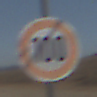
Verkehrszeichen: Geschwindigkeit100
Umgebung: Outdoor, RoadRail
Tageszeit: Midday
Wetter: Clear
Licht: Natural
Jahreszeit: Summer
Kontrast: HighContrast